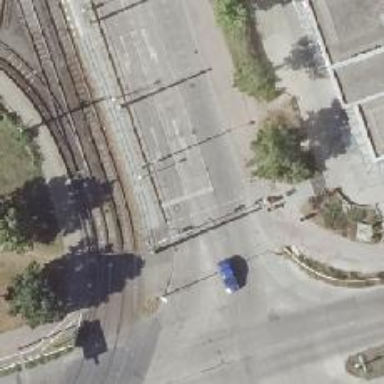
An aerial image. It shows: Road with traffic signals.